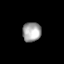
Tissue: skin
Cell type: Epithelial cells
Senescence score: 0.2818
Nuclear area (px): 357
Mean DAPI intensity: 164.448